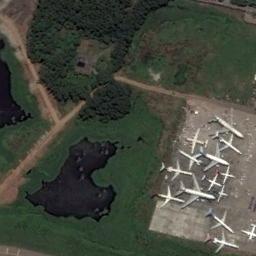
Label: airplane